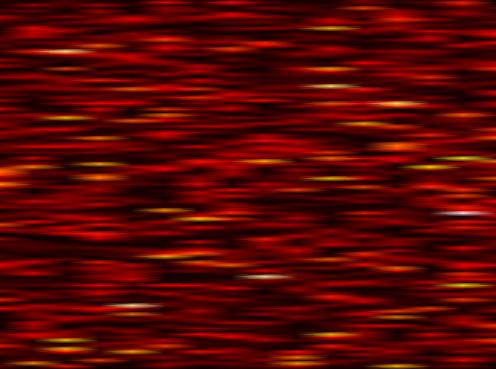
Label: OFDM